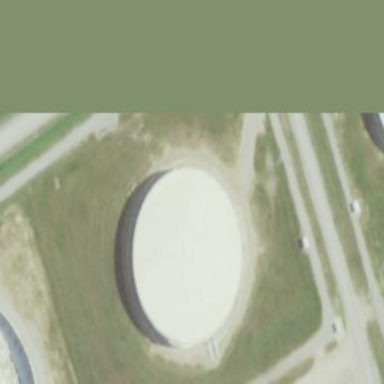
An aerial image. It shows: Storage tank which is man-made.